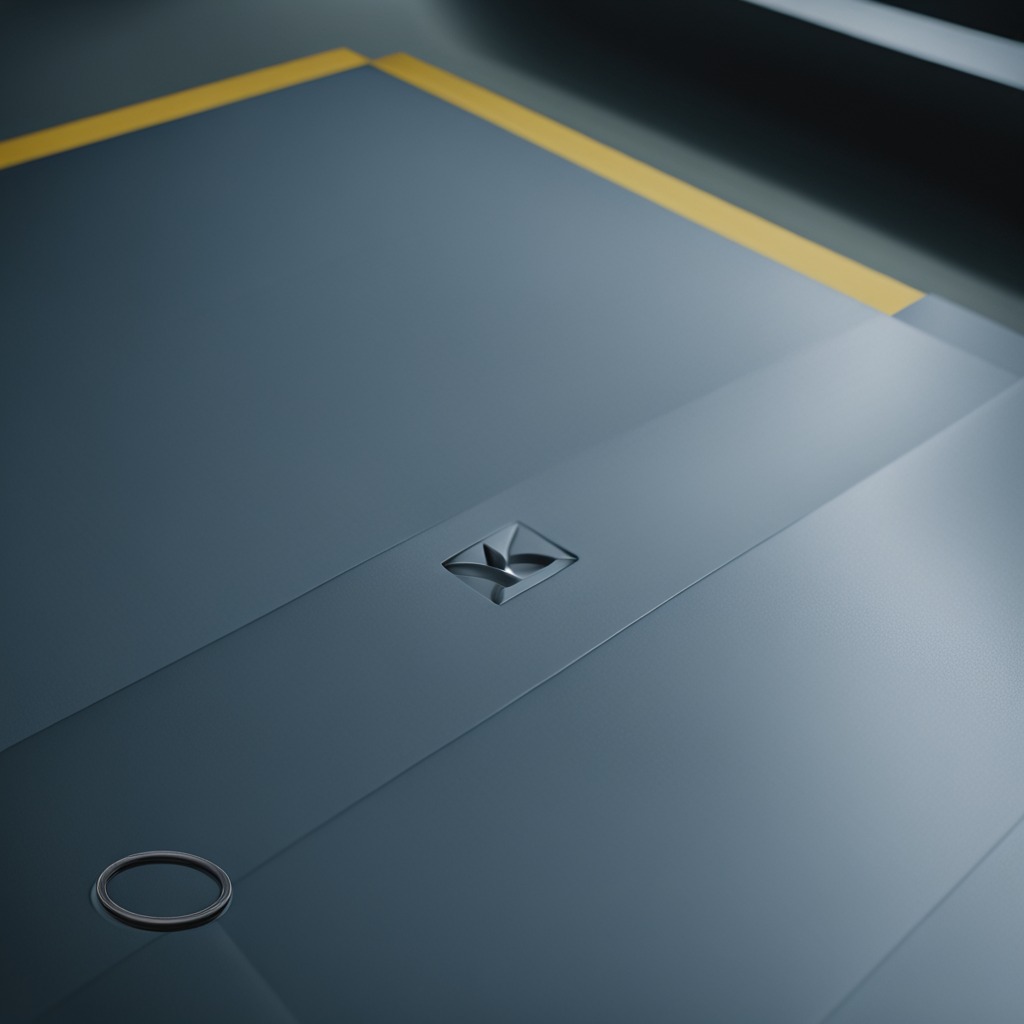
A rubber O-ring is lying on the toolbox surface.